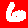
Digit: 6